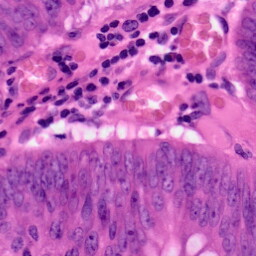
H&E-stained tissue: Colon